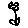
Label: flower